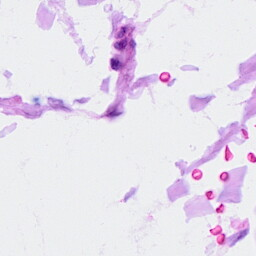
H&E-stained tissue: Ovarian